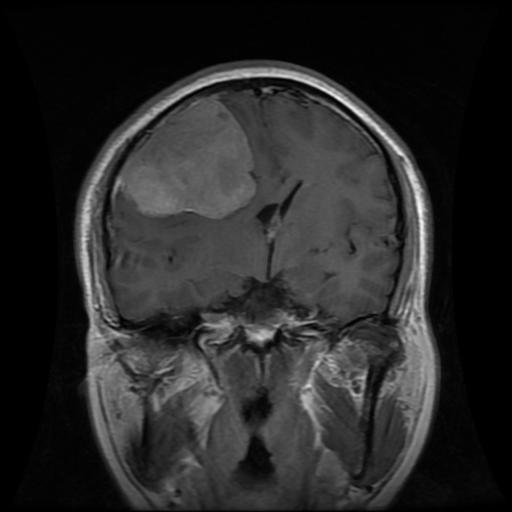
Label: meningioma